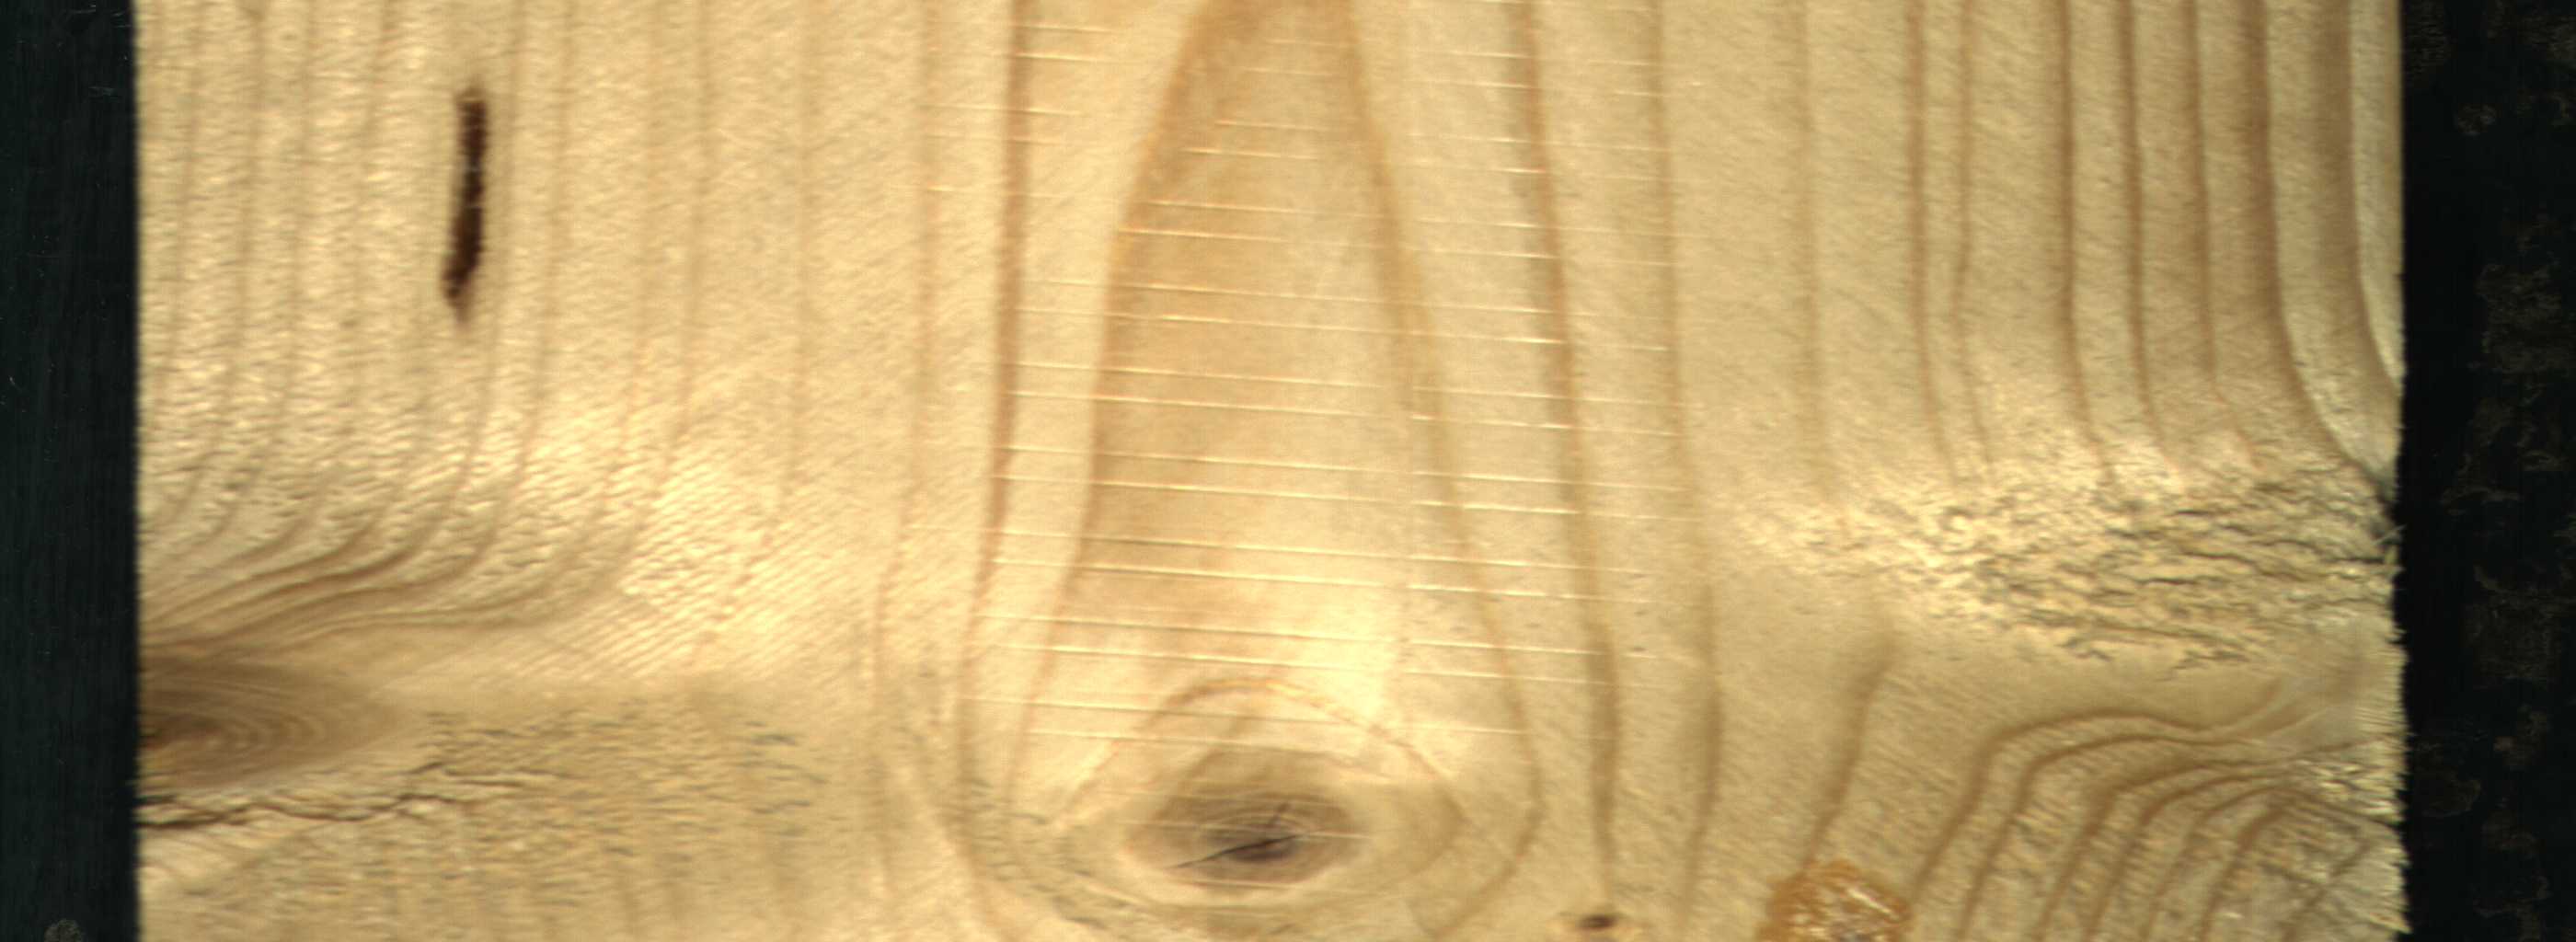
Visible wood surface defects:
resin
resin
knot_with_crack
knot_with_crack
Live_Knot
Live_Knot